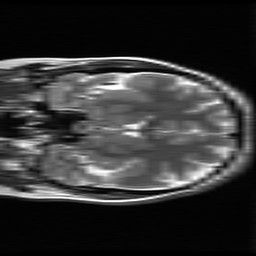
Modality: T2w
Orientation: coronal
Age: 23
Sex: female
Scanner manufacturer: ge
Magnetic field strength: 3 T
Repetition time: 5.192 s
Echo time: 0.1003 s